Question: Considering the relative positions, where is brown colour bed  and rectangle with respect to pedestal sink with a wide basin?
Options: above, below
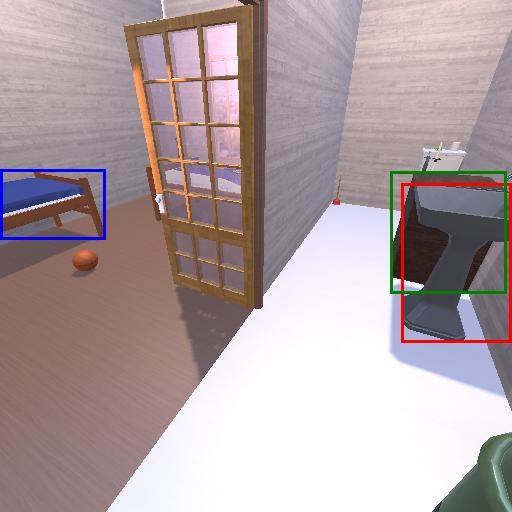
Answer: above